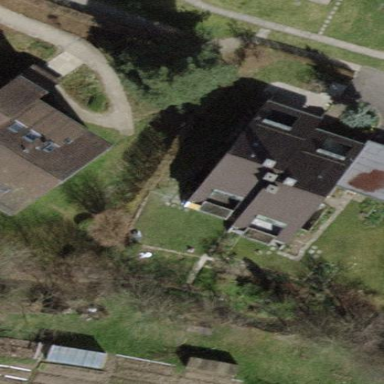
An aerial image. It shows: Semi-detached house with gabled roof.